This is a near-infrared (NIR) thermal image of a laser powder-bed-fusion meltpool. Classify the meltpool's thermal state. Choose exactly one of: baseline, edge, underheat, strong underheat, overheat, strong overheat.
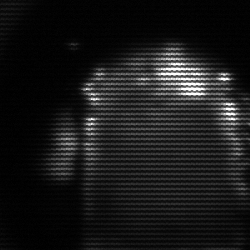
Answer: baseline